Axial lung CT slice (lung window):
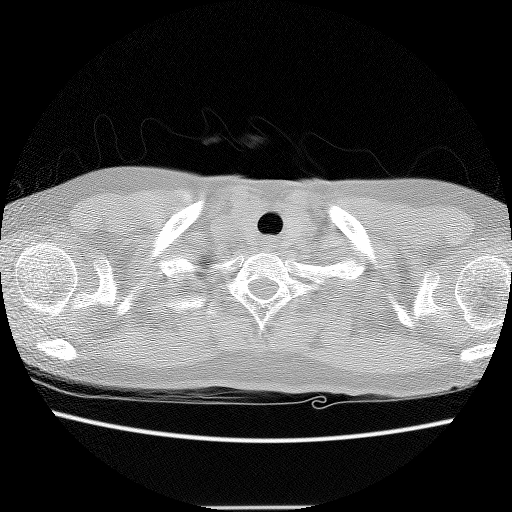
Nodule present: no